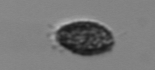
Label: Pseudochattonella_farcimen